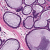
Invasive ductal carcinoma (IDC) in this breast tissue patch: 0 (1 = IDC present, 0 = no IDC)